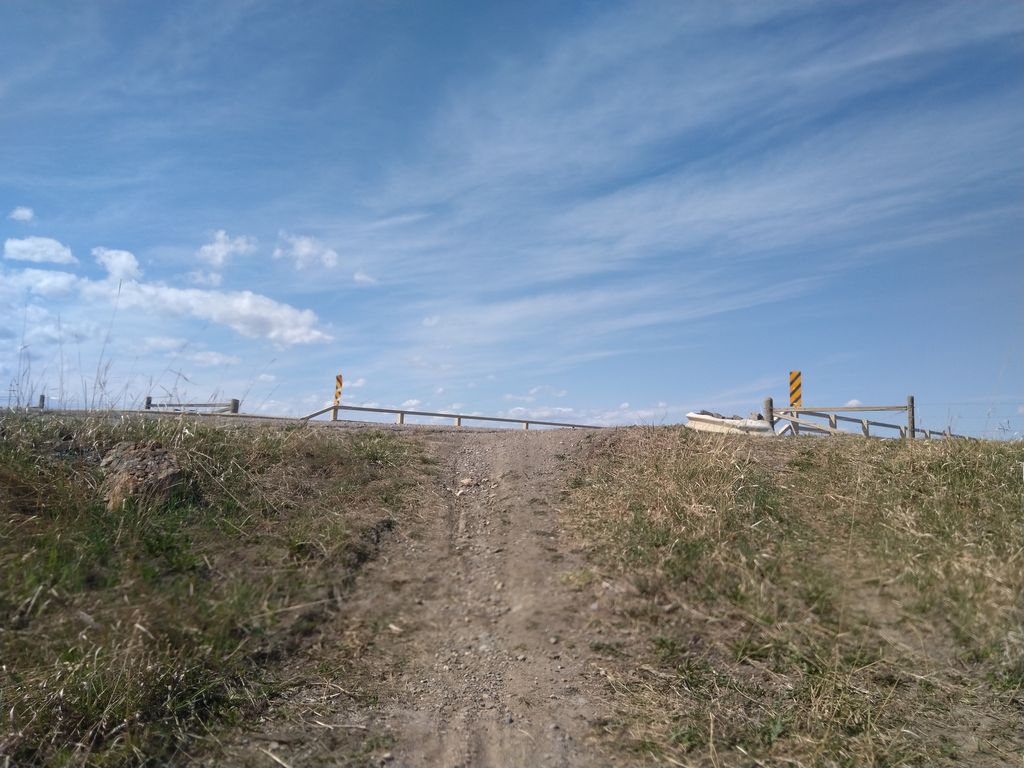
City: calgary